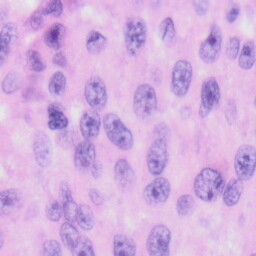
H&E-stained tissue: Skin